Here is the wavelet time-frequency representation (scalogram) of a rolling-element bearing's vibration measurement. What is the most likely bearing condition (normal, inner_race, outer_race, ball)?
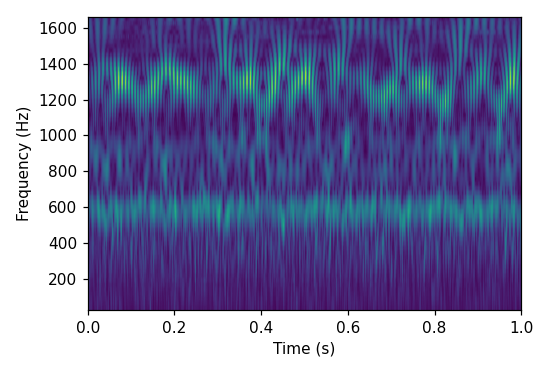
Answer: outer_race